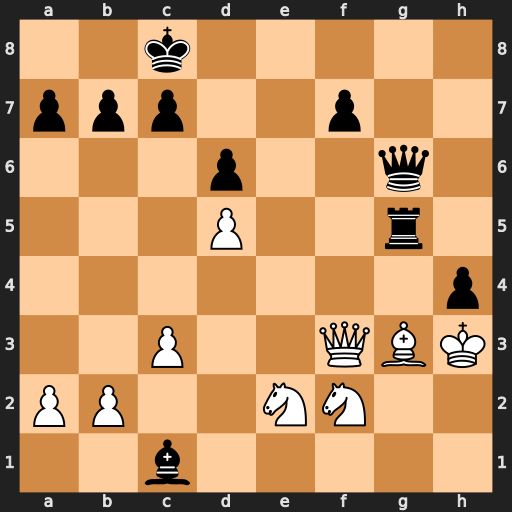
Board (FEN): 2k5/ppp2p2/3p2q1/3P2r1/7p/2P2QBK/PP2NN2/2b5
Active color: w
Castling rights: -
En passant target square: -
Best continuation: Bxh4 Rf5 Qe4 Re5 Qxg6 fxg6 Nxc1